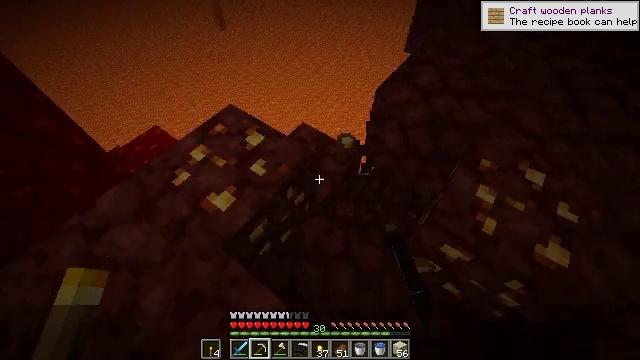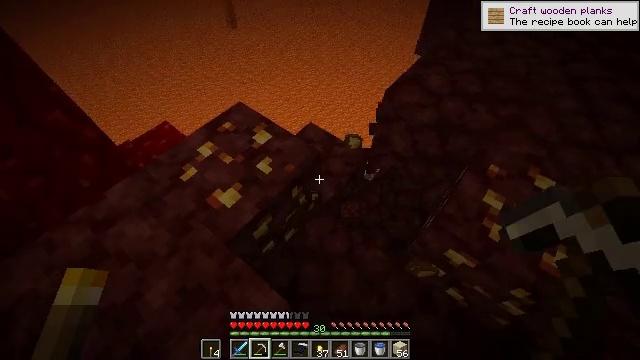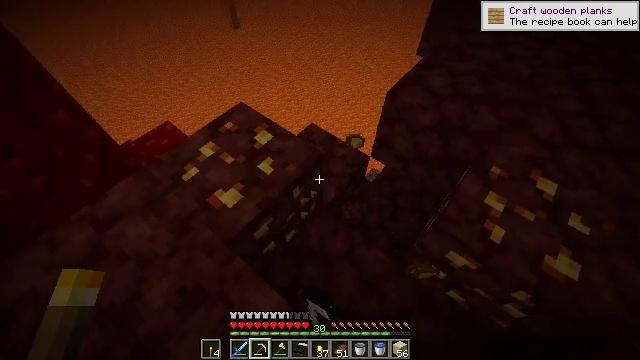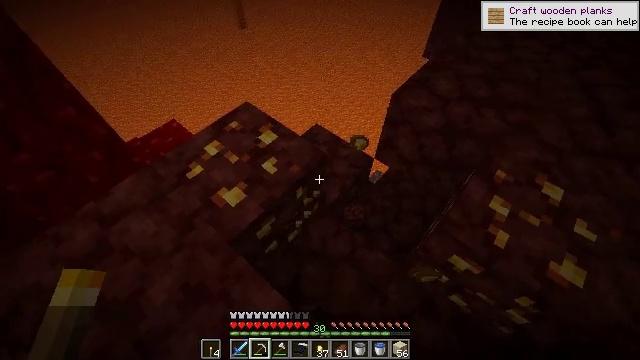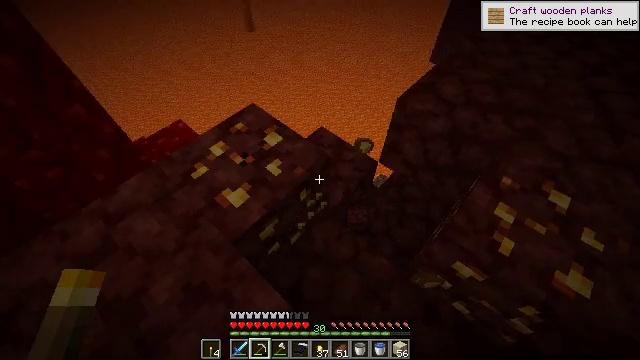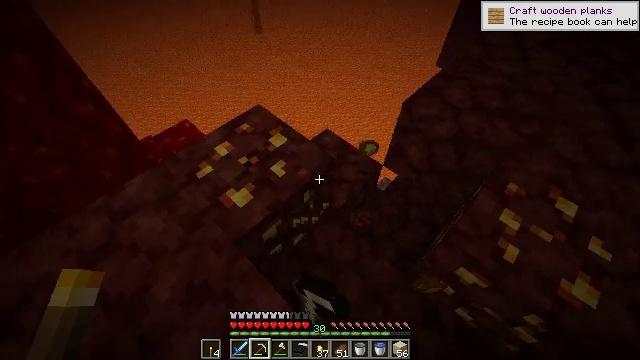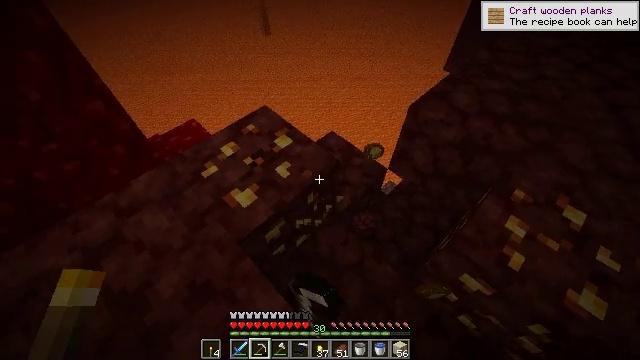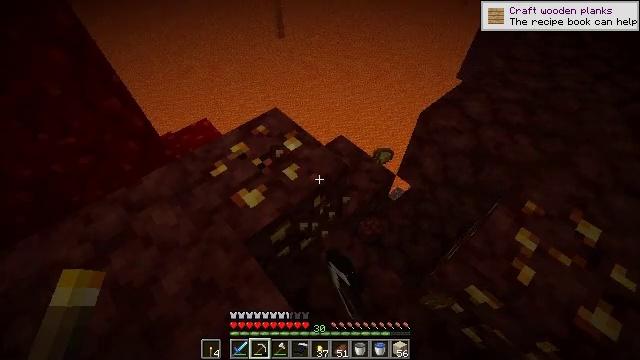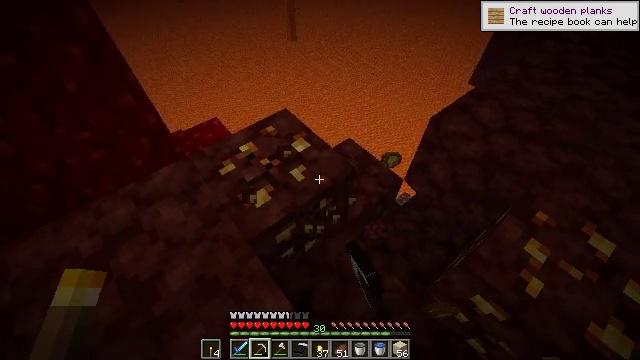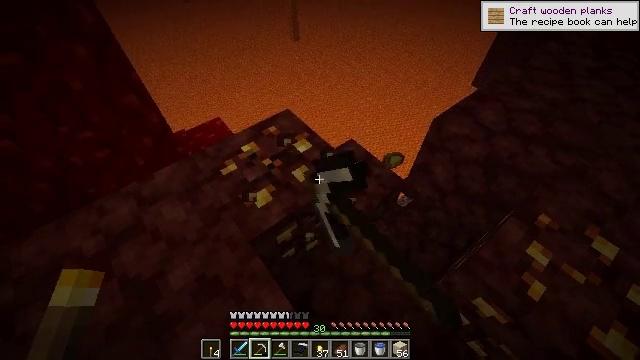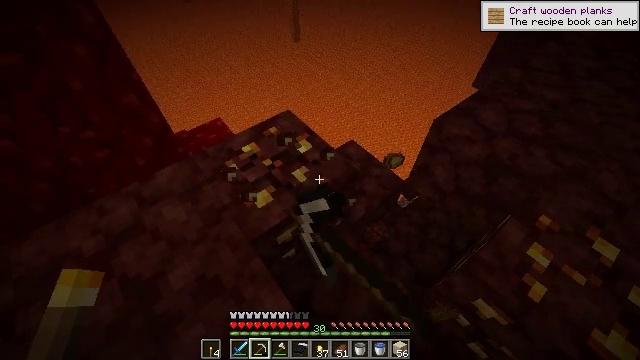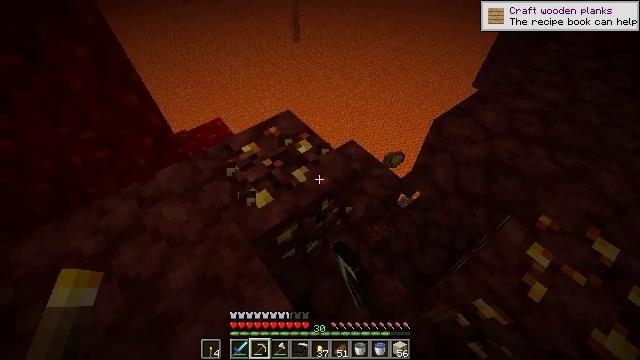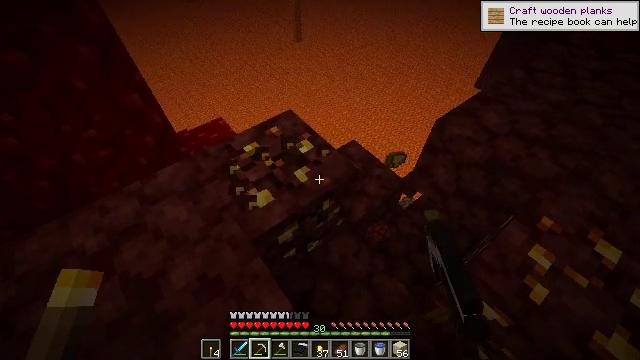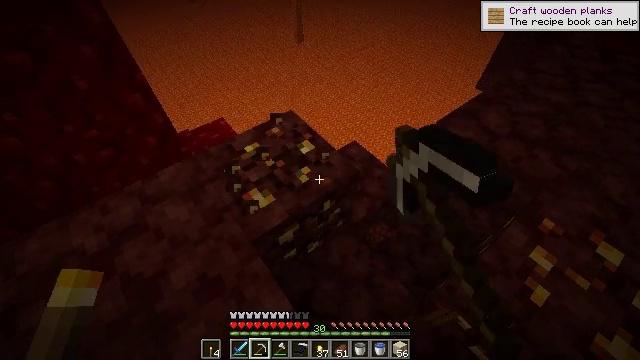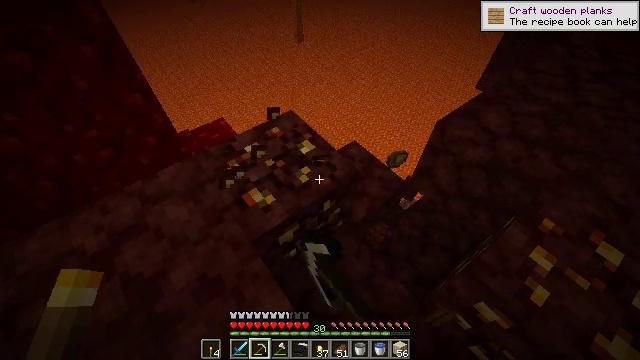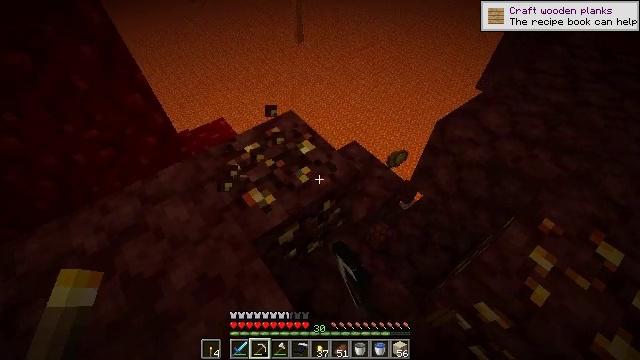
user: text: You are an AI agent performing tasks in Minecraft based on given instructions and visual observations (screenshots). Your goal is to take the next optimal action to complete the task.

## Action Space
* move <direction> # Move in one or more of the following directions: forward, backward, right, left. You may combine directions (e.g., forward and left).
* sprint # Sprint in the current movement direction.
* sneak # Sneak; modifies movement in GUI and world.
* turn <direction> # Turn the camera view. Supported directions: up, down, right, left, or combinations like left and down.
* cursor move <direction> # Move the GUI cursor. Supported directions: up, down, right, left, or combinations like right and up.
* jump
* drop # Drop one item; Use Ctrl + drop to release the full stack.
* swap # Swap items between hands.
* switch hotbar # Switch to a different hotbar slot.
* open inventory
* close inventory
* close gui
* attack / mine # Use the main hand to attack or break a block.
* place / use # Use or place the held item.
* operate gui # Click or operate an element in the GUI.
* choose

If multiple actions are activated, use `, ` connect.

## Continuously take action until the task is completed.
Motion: motion action
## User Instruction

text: Find and mine nether gold ore.
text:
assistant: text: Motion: turn left, attack / mine
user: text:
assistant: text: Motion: attack / mine
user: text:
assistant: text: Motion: turn left, attack / mine
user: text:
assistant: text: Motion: turn left, attack / mine
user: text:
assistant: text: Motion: turn left, attack / mine
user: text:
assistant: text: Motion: turn left, attack / mine
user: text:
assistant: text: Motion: turn left, attack / mine
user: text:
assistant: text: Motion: turn left, attack / mine
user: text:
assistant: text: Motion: attack / mine
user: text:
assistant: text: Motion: attack / mine
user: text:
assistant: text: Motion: attack / mine
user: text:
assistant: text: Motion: attack / mine
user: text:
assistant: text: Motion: attack / mine
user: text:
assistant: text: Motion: attack / mine
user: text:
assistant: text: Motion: attack / mine
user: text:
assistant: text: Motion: attack / mine
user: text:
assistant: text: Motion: attack / mine
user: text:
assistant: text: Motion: attack / mine
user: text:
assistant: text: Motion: attack / mine
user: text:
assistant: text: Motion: attack / mine
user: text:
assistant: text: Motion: no_op
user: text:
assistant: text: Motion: no_op